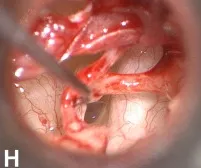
High resolution temporal bone CT images of the normal and abnormal stapes footplate as well as intraoperative images of the hypermobile stapes footplate. (H) Intraoperative appearance of a membranous stapes footplate. Note the translucent appearance of the entire stapes footplate. The bone-covered tympanic segment of the facial nerve can be seen to the right of the stapes footplate. The stapes footplate is shaded in blue to illustrate the position of the membranous stapes footplate image seen in this figure.
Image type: medical_photograph (other_medical_photograph)